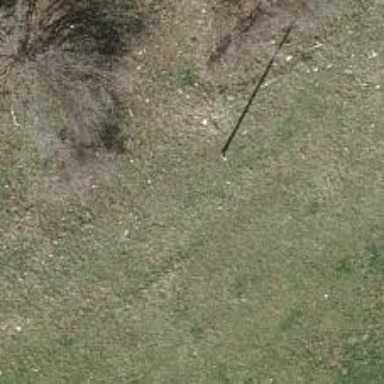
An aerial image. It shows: Power pole.